Question: I want to update ADT Plugin in my eclipse. I did all as in <URL>. But getting error as below,

'''
Cannot complete the install because of a conflicting dependency.
Software being installed: Eclipse IDE for Java Developers 1.4.2.20120213-0813 (epp.package.java 1.4.2.20120213-0813)
Software currently installed: Shared profile 1.0.0.1329999971888 (SharedProfile_epp.package.java 1.0.0.1329999971888)
Only one of the following can be installed at once:
Eclipse IDE for Java Developers 1.4.2.20120213-0813 (epp.package.java 1.4.2.20120213-0813)
Eclipse IDE for Java Developers 1.3.2.20110218-0812 (epp.package.java 1.3.2.20110218-0812)
Cannot satisfy dependency:
From: Shared profile 1.0.0.1329999971888 (SharedProfile_epp.package.java 1.0.0.1329999971888)
To: epp.package.java [1.3.2.20110218-0812]
'''
If anybody came across this, help me please...
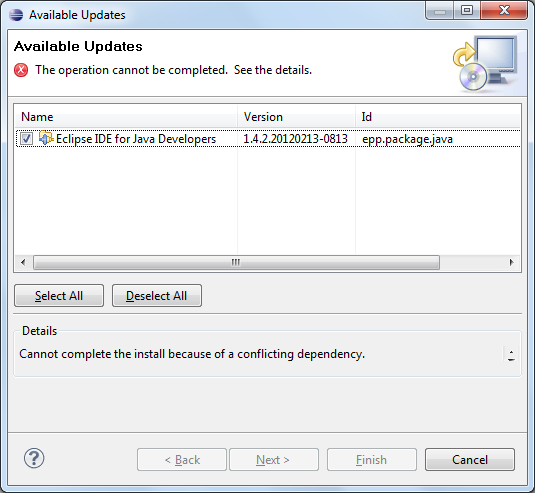
Answer: I have removed <URL> from installed software location. Now error is cleared. But . But i am 'frequently facing this issue with eclipse when updating the software'. as for now, i have removed that one. If any one knows right solution please update.